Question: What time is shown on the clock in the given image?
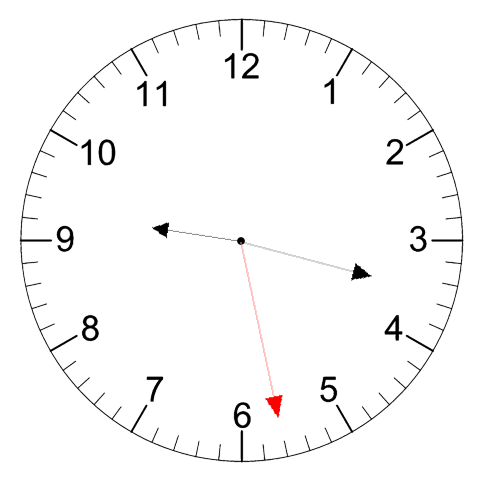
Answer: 09:17:28